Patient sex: F
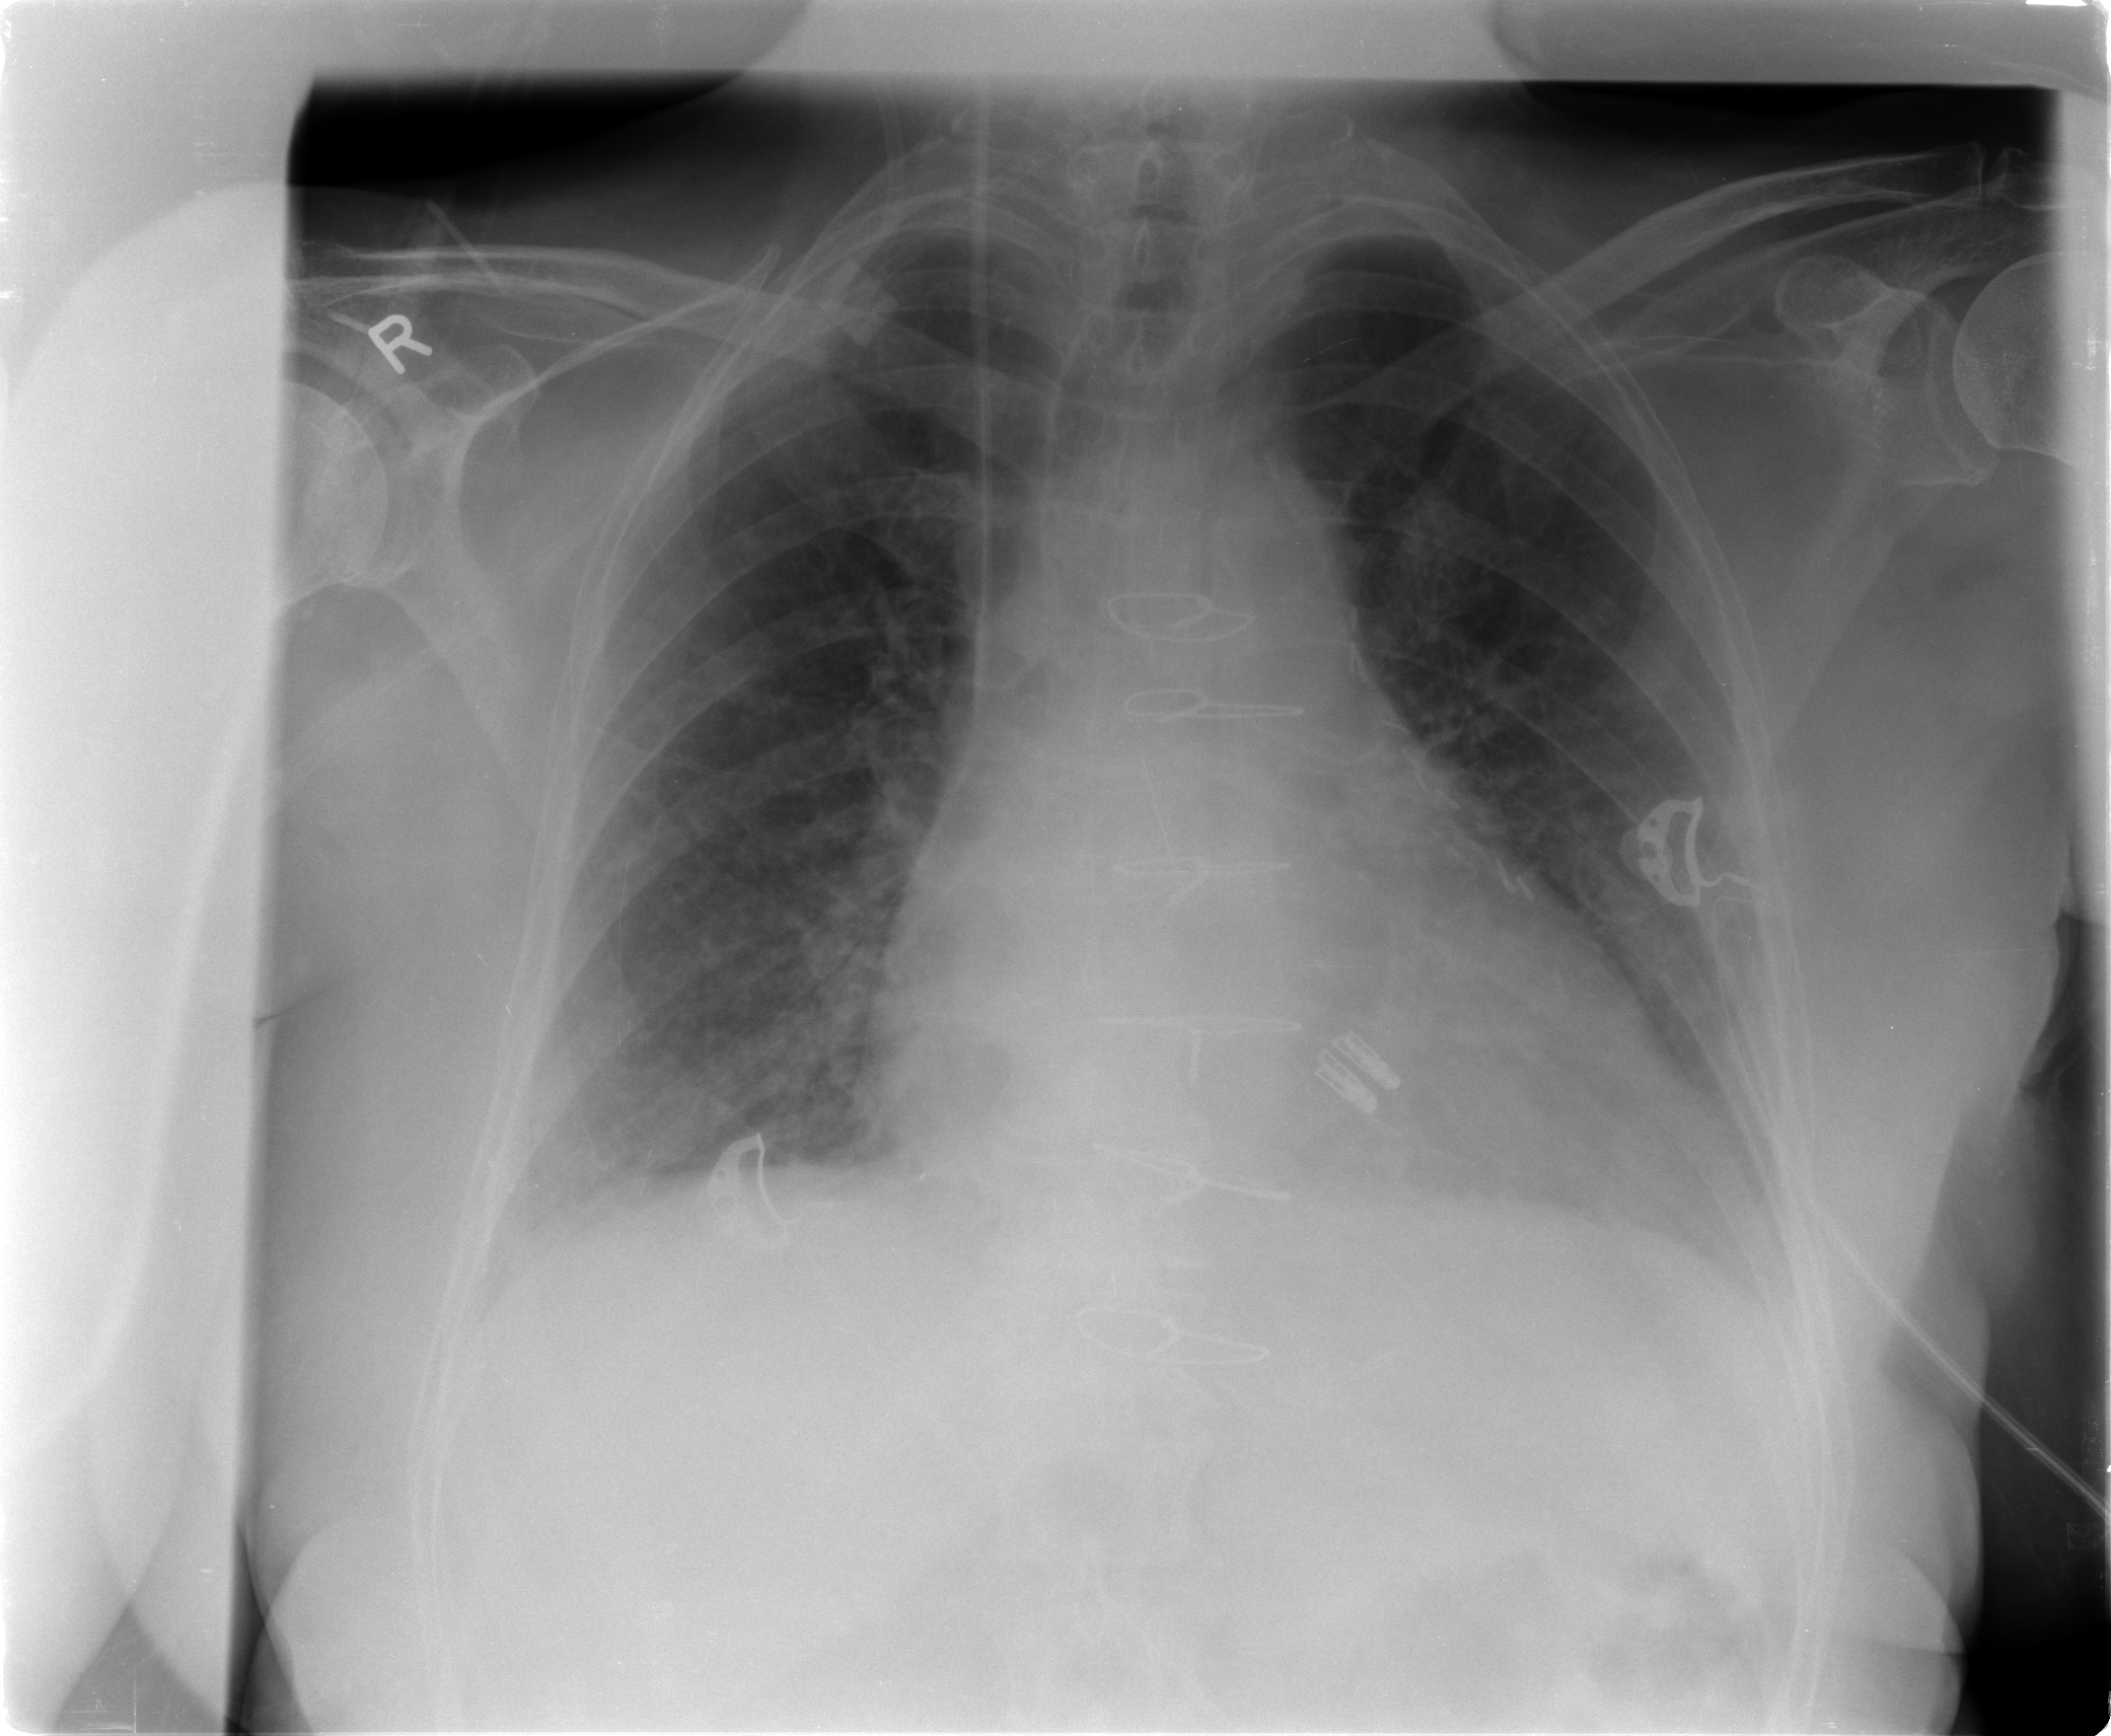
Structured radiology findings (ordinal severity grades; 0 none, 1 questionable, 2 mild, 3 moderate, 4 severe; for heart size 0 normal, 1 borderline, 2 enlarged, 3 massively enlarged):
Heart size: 2
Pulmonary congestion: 2
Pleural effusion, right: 2
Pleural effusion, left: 2
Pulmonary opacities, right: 0
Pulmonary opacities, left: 0
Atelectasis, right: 2
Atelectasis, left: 2